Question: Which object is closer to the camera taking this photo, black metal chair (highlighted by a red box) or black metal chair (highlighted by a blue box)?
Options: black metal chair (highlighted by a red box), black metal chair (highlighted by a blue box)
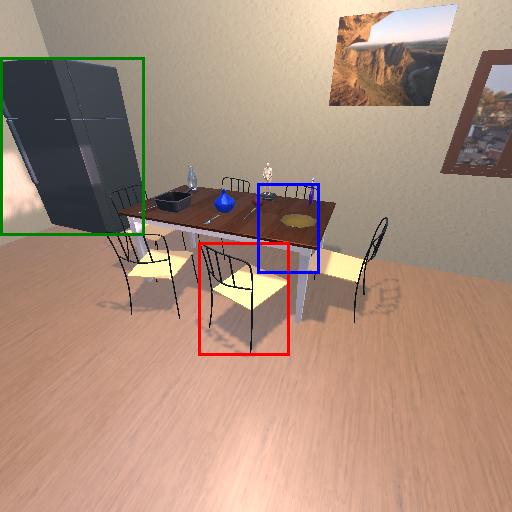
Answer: black metal chair (highlighted by a red box)